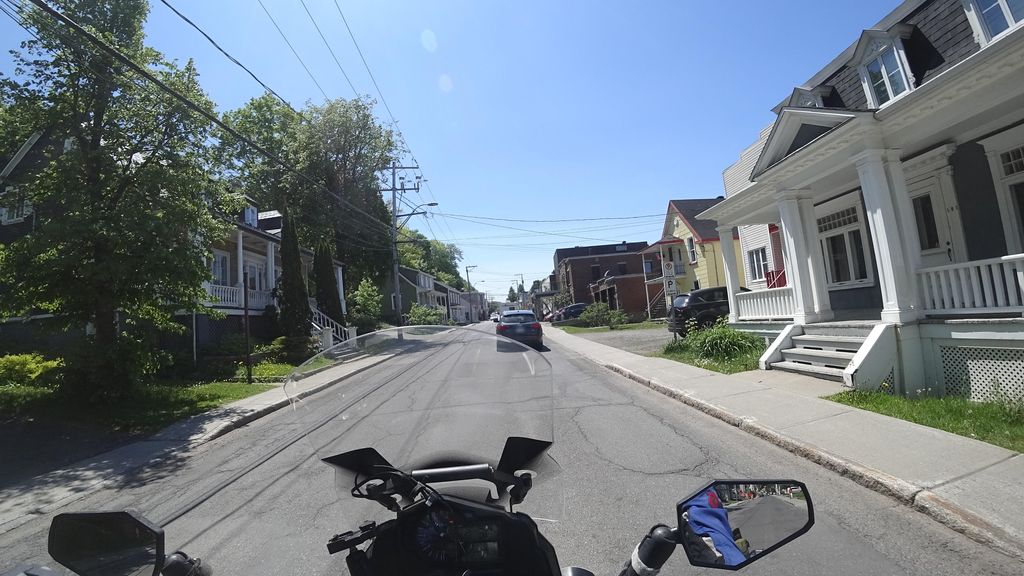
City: quebec_city